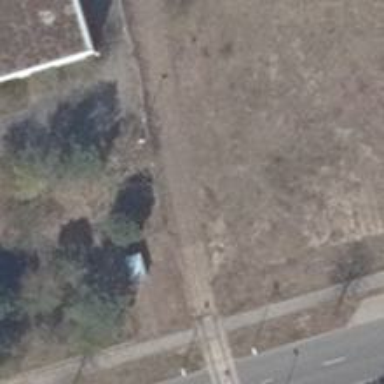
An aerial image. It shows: Abandoned railway yard is depicted.